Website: macys
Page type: payment
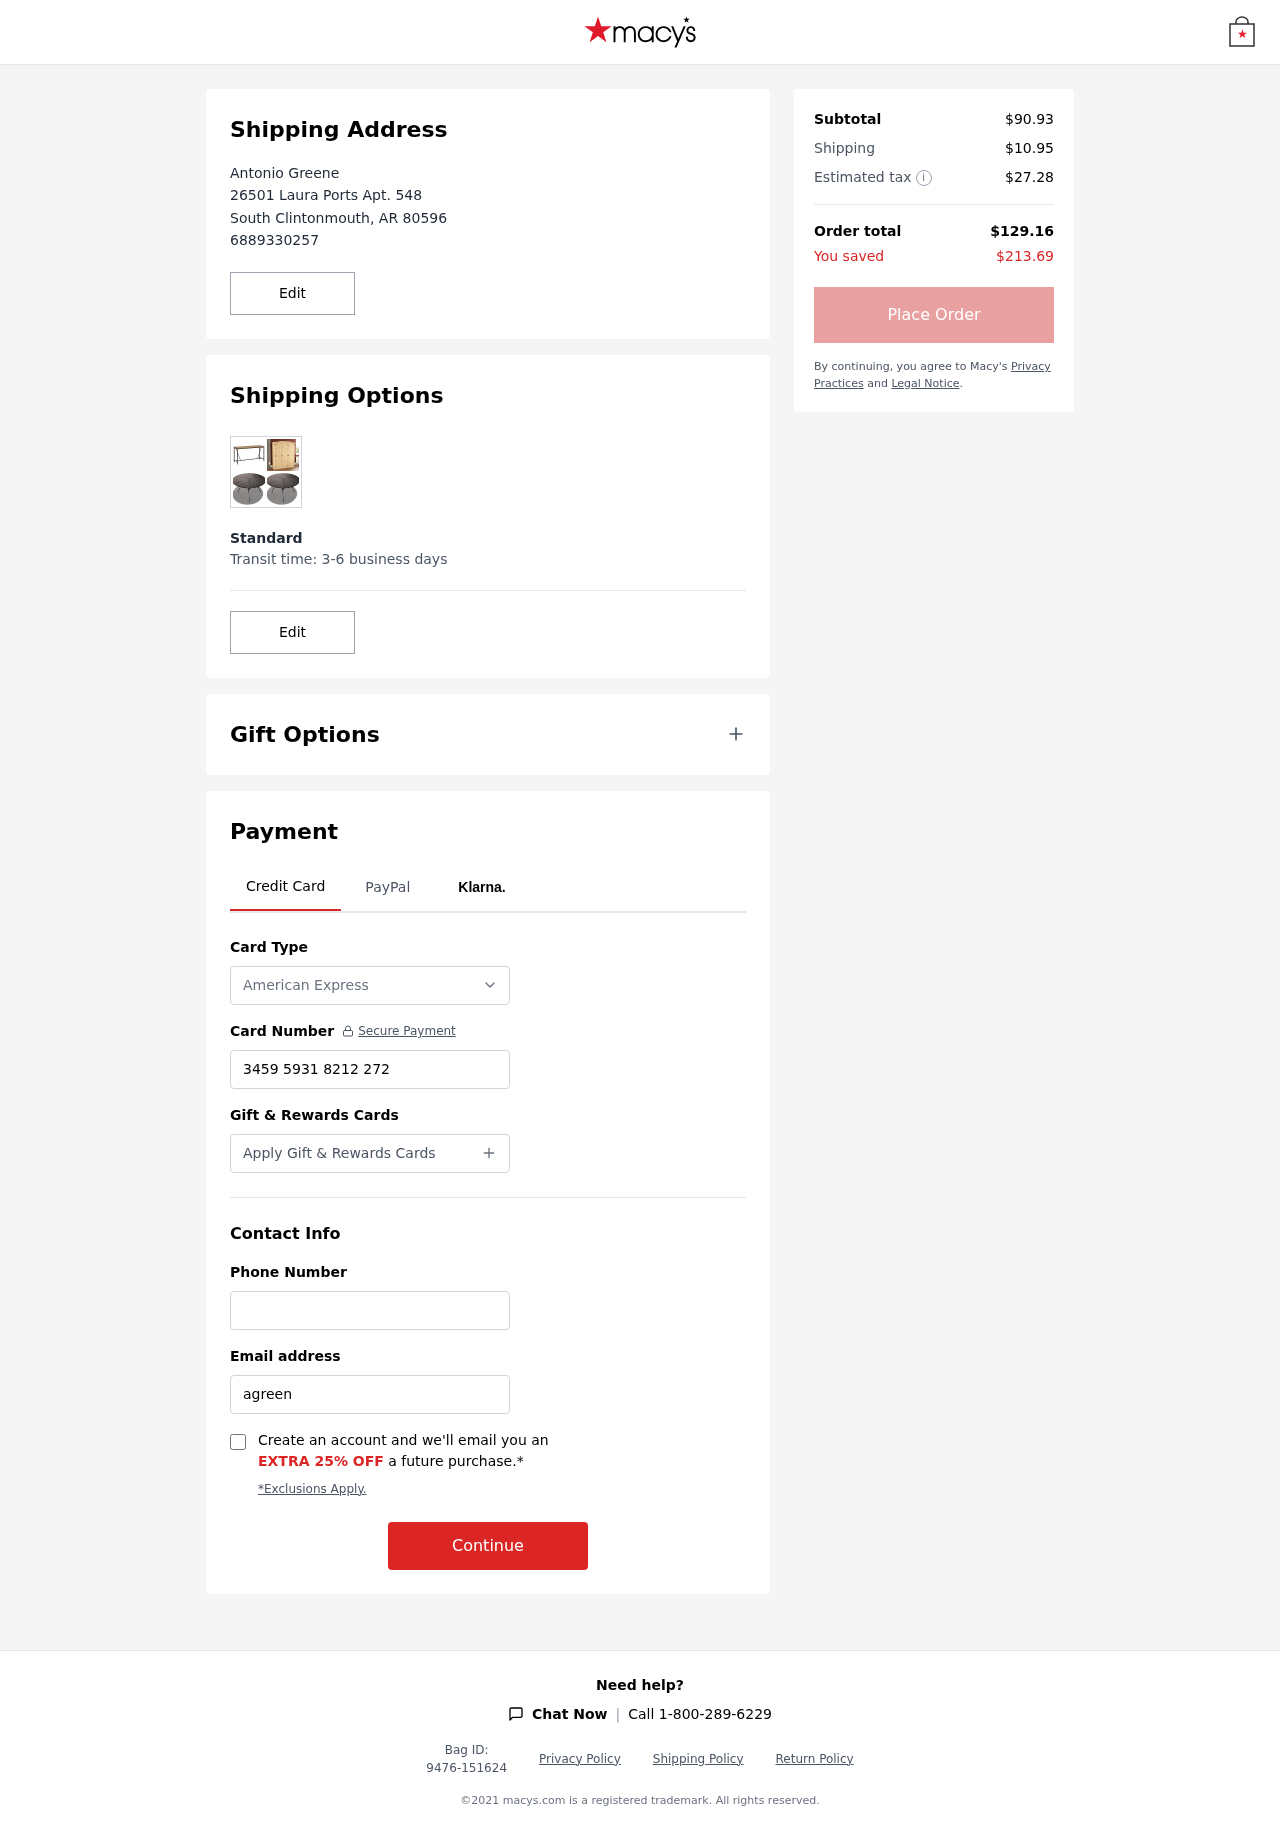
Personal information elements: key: PII_CARD_NUMBER
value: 3459 5931 8212 272
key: PII_CARD_TYPE
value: American Express
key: PII_CITY
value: South Clintonmouth
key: PII_EMAIL
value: agreene@yahoo.com
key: PII_FULLNAME
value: Antonio Greene
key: PII_PHONE
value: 6889330257
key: PII_POSTCODE
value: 80596
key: PII_STATE_ABBR
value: AR
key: PII_STREET
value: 26501 Laura Ports Apt. 548
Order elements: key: ORDER_SUBTOTAL
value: $90.93
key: ORDER_SHIPPING_COST
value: $10.95
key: ORDER_TAX
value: $27.28
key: ORDER_TOTAL
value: $129.16
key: ORDER_SAVINGS
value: $213.69